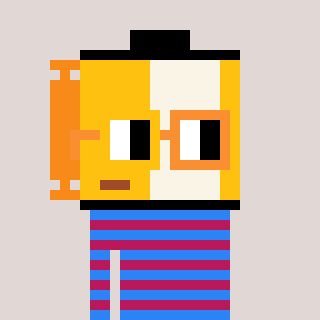
a pixel art character with square yellow and orange glasses, a film roll-shaped head and a darkpink-colored body on a warm background